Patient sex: F
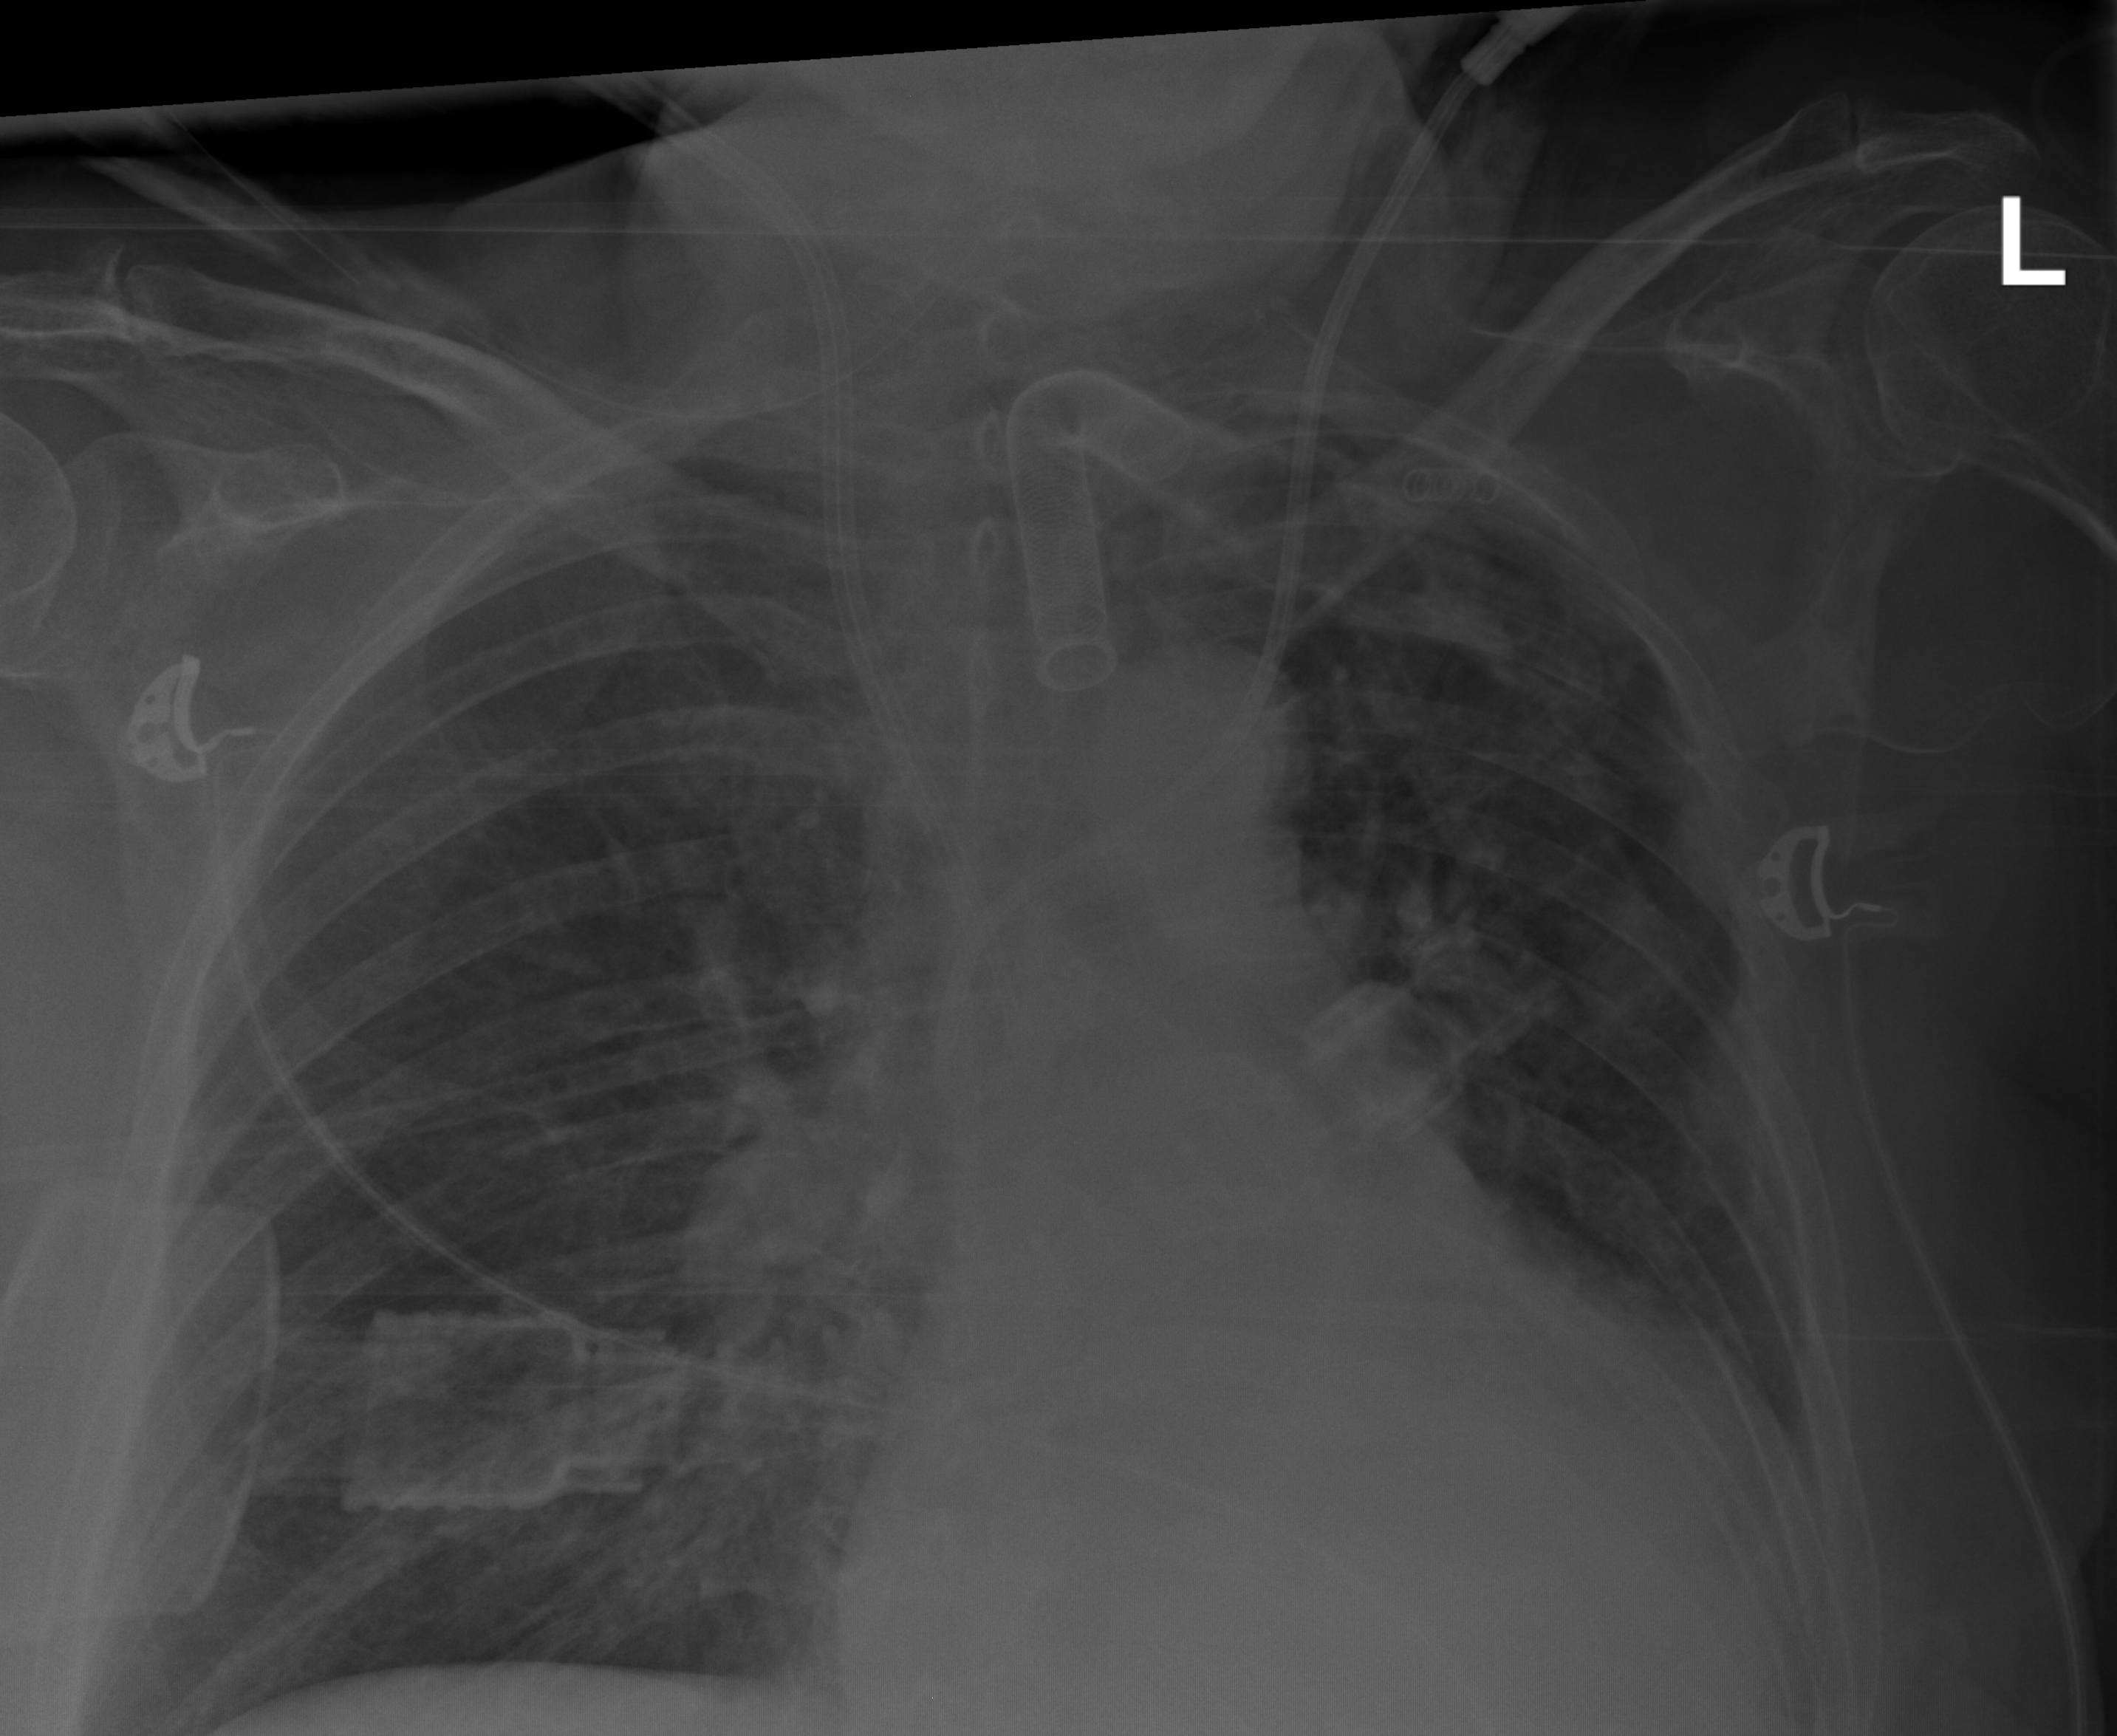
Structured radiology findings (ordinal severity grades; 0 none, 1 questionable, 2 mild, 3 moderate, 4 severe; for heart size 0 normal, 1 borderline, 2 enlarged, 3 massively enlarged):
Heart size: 2
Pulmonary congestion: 2
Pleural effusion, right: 0
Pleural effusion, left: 0
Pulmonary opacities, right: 1
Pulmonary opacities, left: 1
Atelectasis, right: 1
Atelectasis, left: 4